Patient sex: M
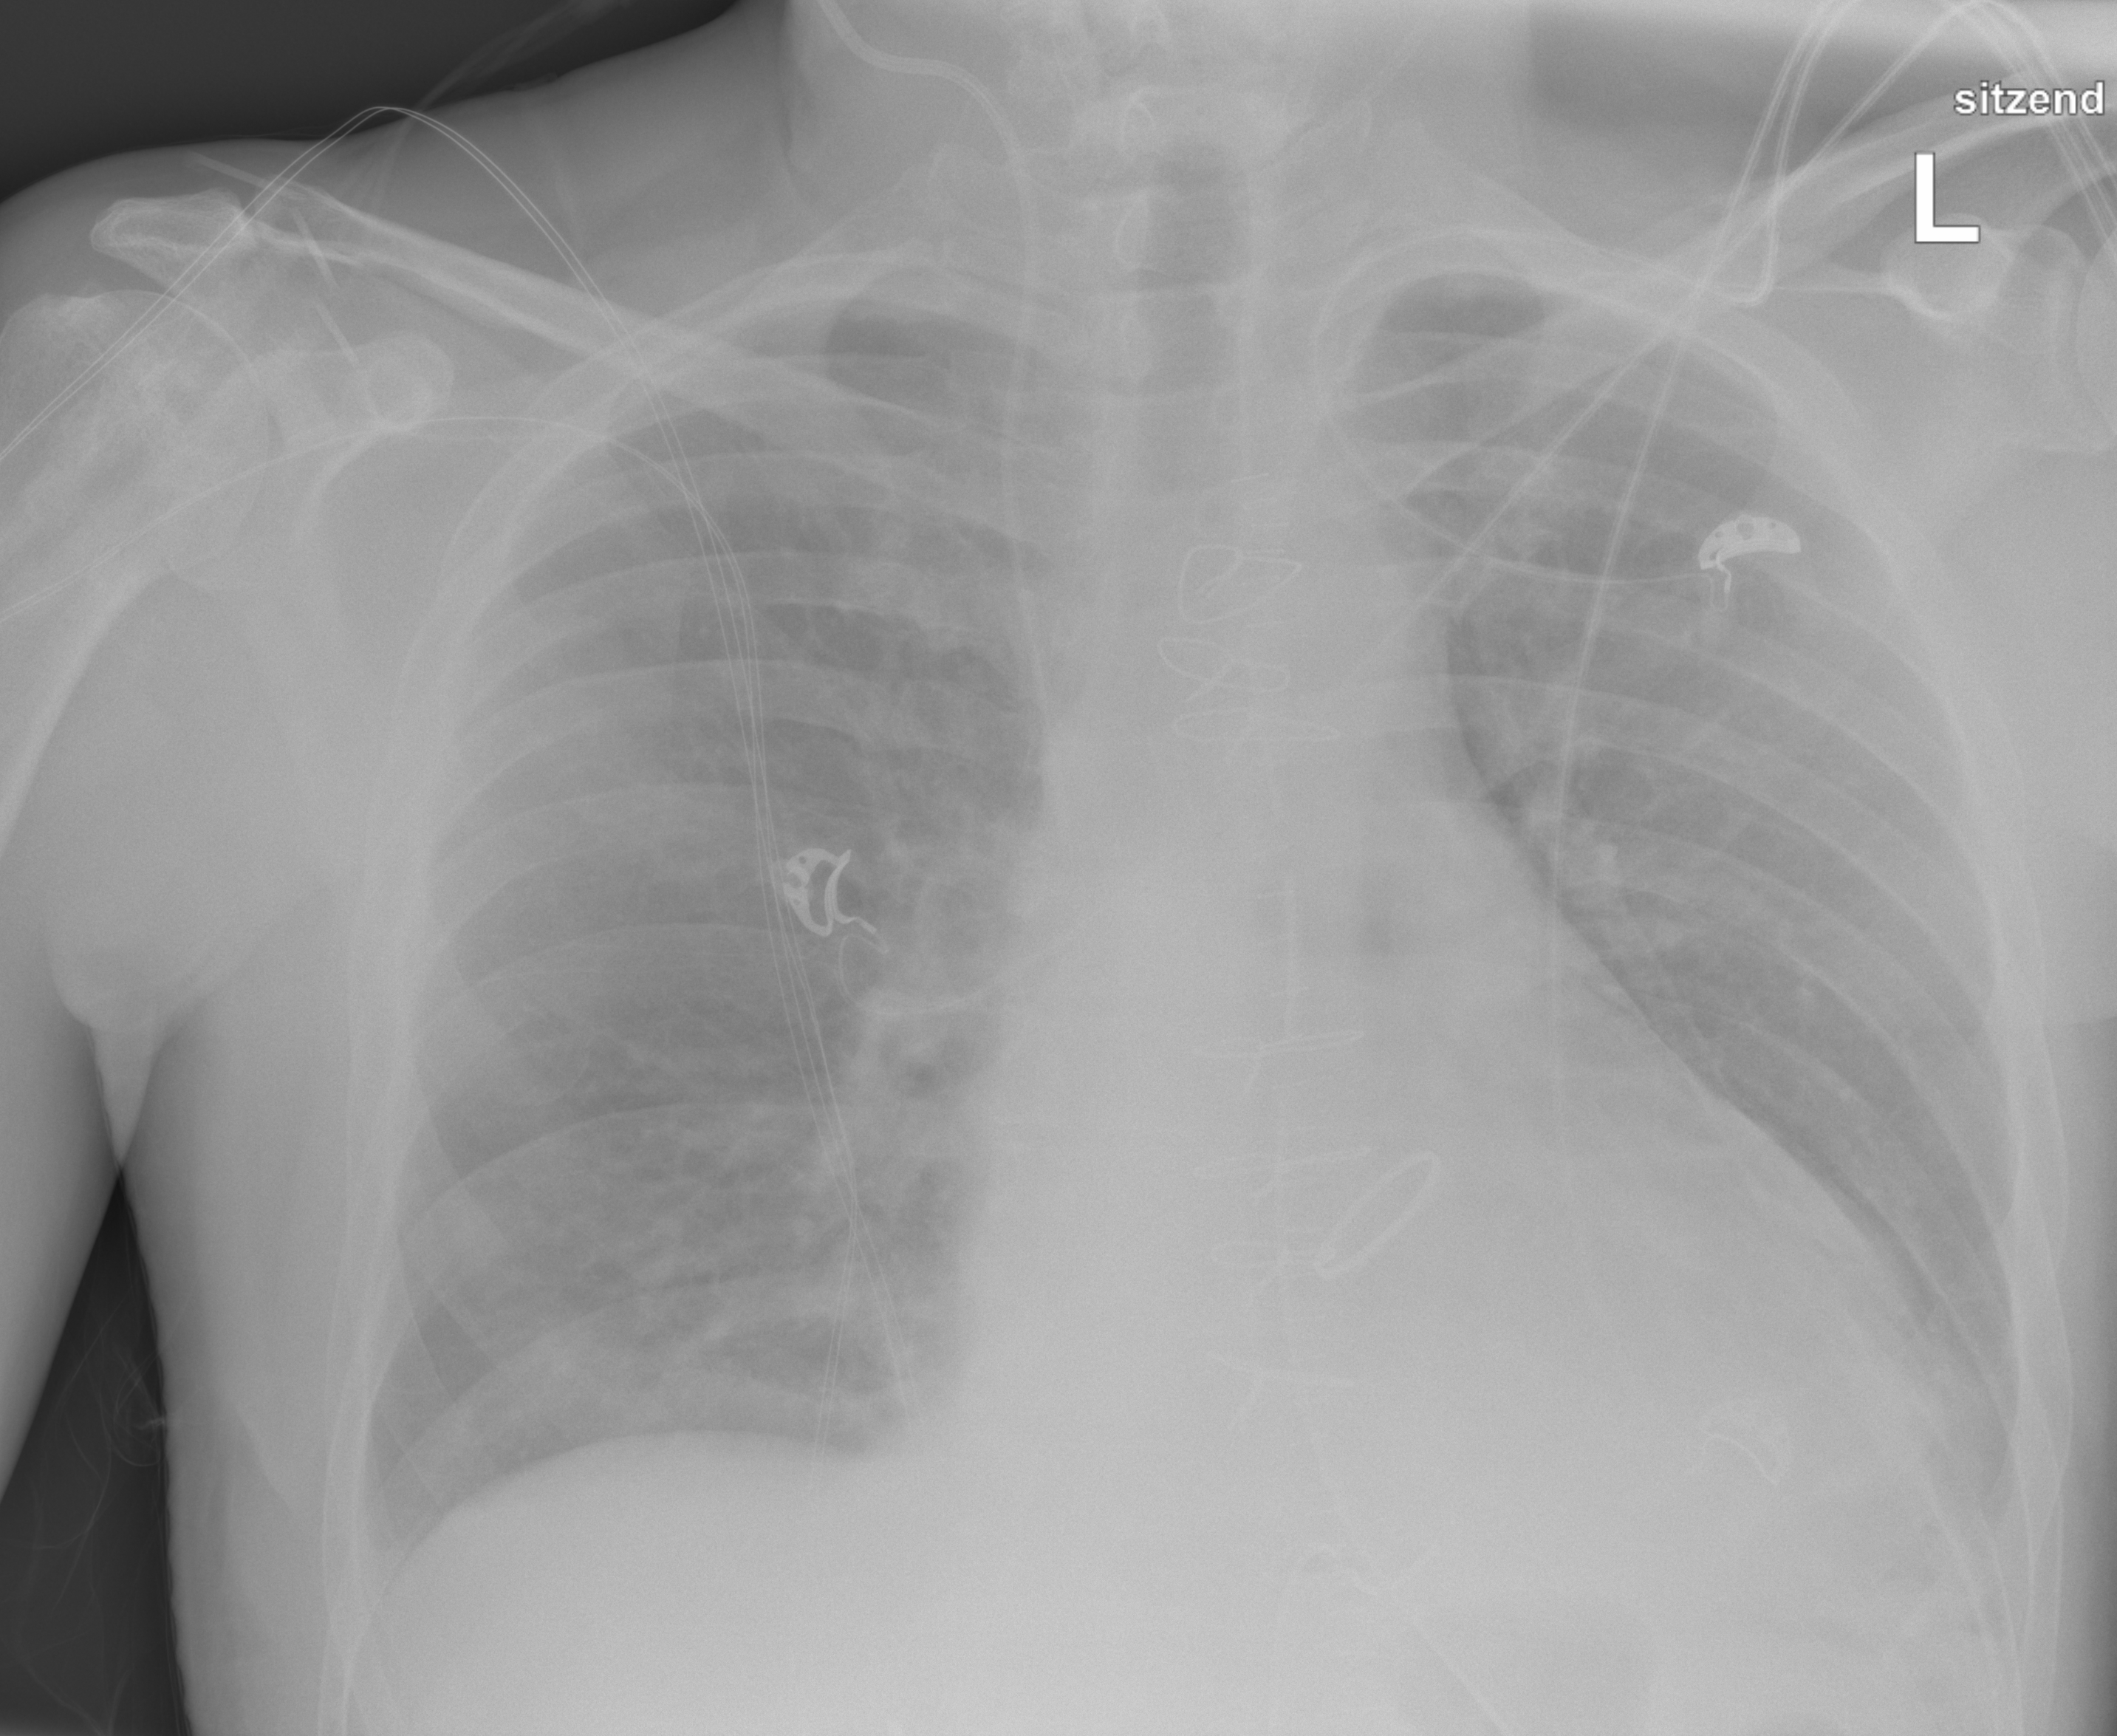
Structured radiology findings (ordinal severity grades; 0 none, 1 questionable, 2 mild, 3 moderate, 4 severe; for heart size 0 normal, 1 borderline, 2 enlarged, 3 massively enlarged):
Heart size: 2
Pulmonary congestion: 0
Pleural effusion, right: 0
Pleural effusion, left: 0
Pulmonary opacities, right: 1
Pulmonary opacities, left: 0
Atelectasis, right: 2
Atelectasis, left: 2